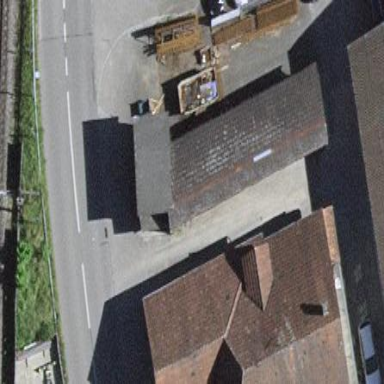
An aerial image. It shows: Barn.